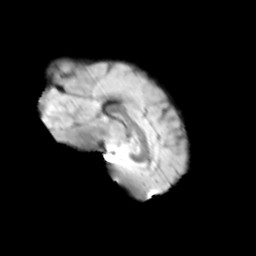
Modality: T2w
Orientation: sagittal
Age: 11
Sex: male
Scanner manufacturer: siemens
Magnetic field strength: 3 T
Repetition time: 3.8 s
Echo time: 0.07 s